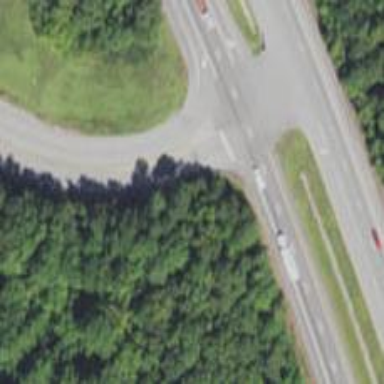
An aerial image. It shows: Trunk link highway.